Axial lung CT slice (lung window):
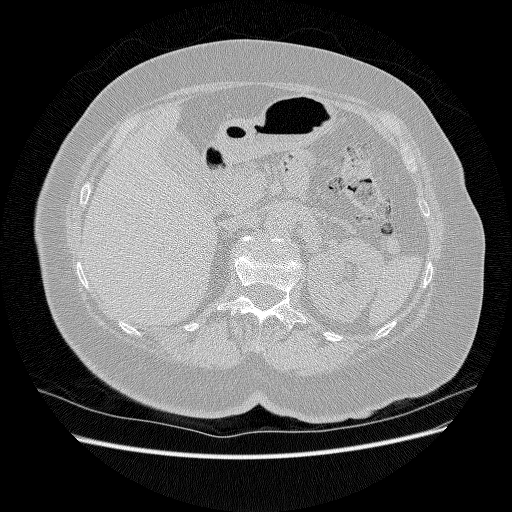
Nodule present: no